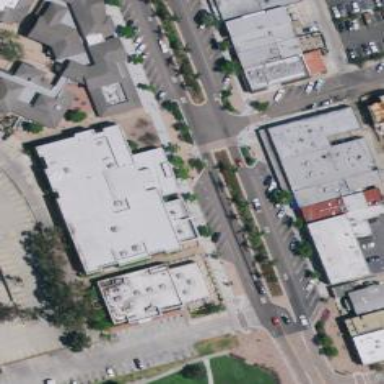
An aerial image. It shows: Building part with flat roof.